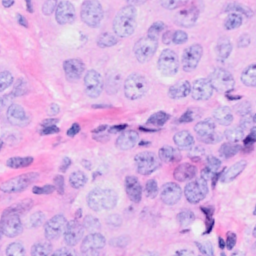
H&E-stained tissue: Breast